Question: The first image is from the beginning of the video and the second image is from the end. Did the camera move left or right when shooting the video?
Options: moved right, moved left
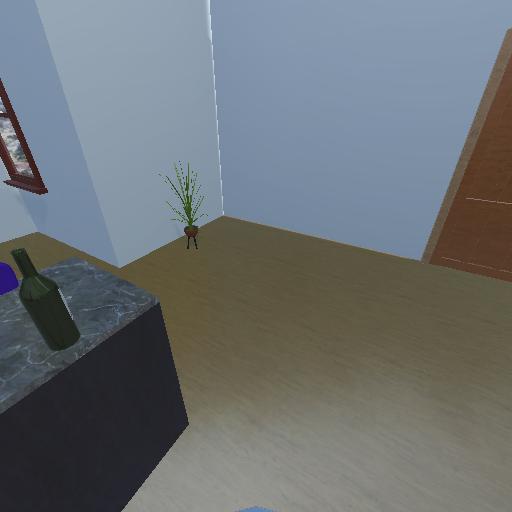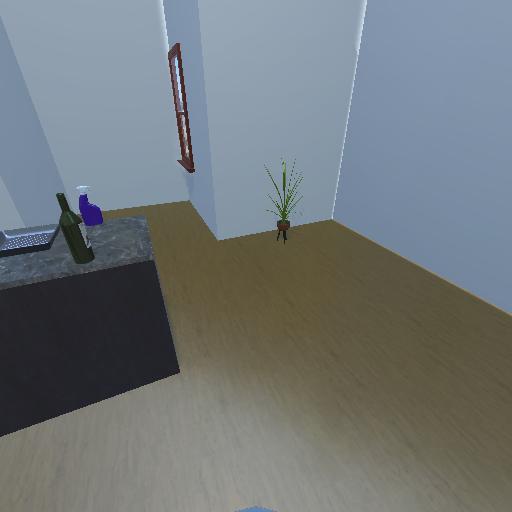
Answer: moved right